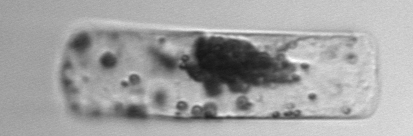
Label: Guinardia_flaccida